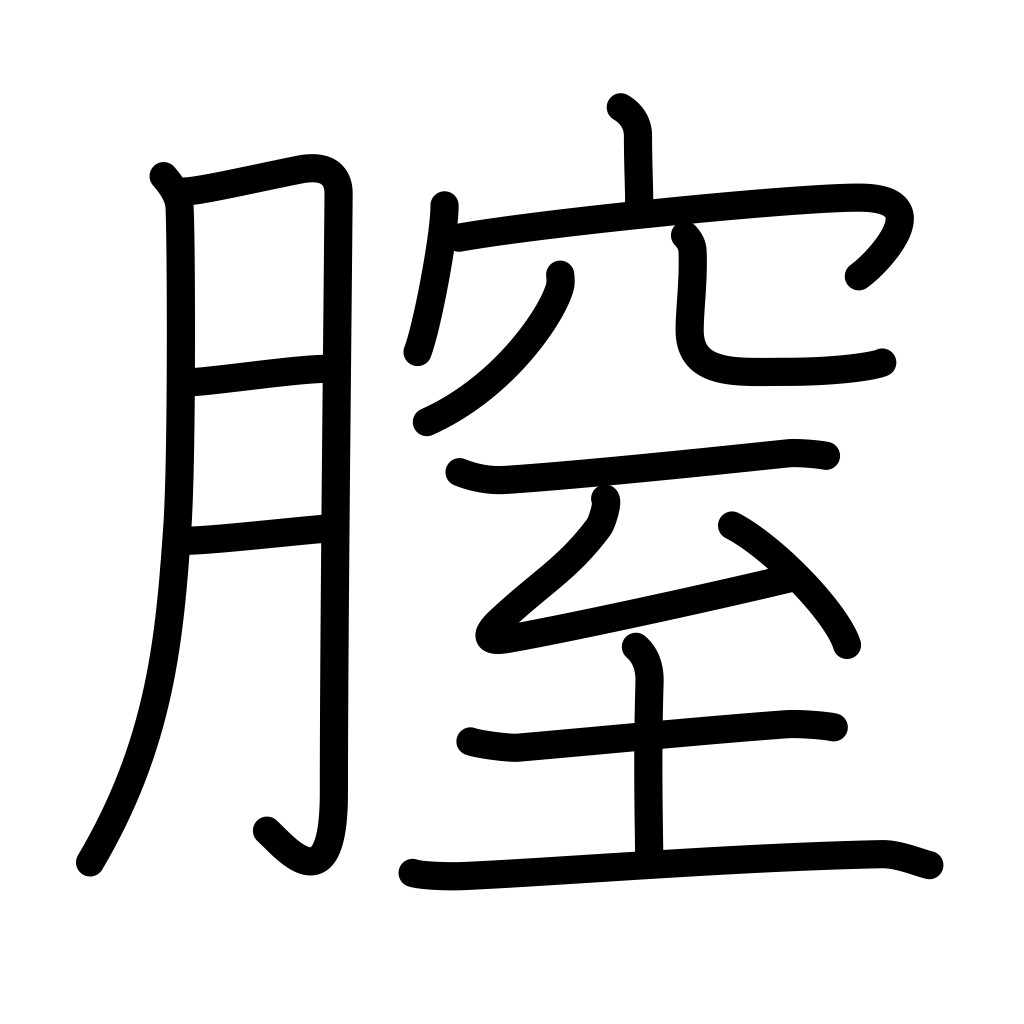
Meaning: vagina